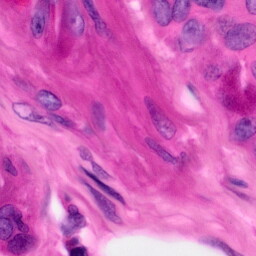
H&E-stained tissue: Pancreatic